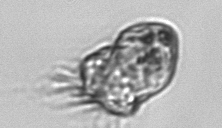
Label: Strombidium_inclinatum